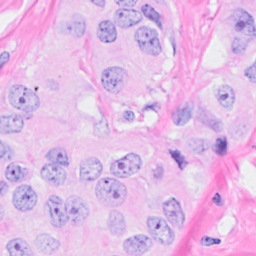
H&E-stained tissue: Breast